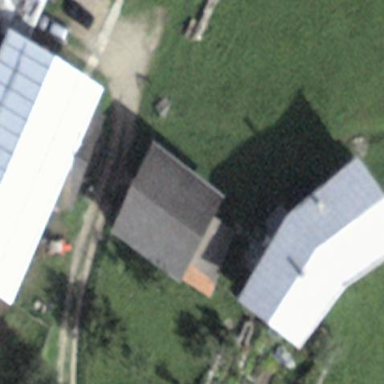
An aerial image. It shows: Farmyard area.